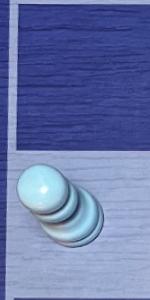
Label: Pawn_White